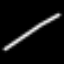
Label: line